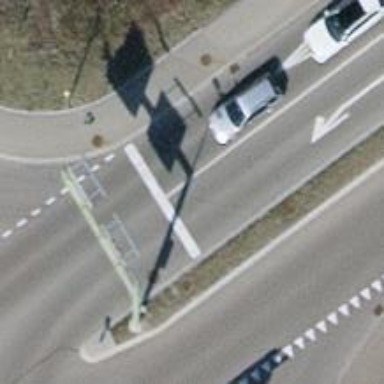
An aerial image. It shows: Road with traffic signals.